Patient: sex F, age 34
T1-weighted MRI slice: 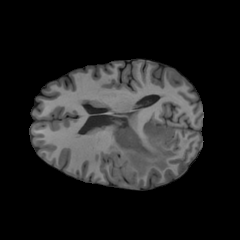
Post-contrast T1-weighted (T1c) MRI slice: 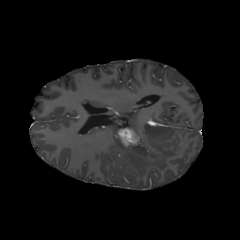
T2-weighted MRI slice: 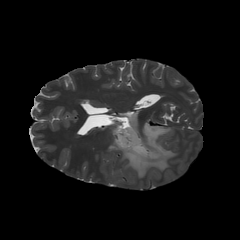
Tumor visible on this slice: yes
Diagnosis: Astrocytoma, IDH-mutant
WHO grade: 3